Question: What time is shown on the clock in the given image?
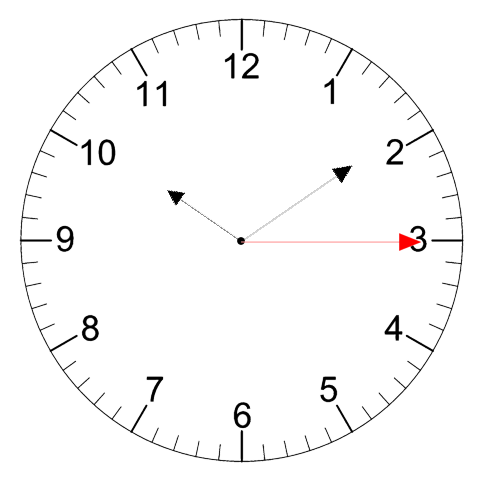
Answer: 10:09:15